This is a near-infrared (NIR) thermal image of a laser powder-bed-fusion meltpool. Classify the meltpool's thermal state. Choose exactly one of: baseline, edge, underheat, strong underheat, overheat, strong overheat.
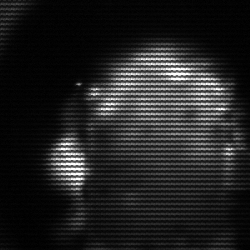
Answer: baseline